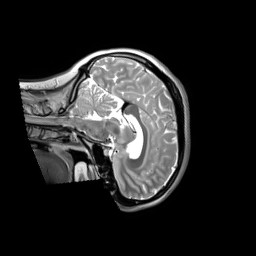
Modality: T2w
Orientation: sagittal
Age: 22
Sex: female
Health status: ill
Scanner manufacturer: siemens
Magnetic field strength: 3 T
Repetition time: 2.8 s
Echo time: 0.326 s